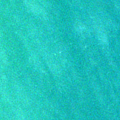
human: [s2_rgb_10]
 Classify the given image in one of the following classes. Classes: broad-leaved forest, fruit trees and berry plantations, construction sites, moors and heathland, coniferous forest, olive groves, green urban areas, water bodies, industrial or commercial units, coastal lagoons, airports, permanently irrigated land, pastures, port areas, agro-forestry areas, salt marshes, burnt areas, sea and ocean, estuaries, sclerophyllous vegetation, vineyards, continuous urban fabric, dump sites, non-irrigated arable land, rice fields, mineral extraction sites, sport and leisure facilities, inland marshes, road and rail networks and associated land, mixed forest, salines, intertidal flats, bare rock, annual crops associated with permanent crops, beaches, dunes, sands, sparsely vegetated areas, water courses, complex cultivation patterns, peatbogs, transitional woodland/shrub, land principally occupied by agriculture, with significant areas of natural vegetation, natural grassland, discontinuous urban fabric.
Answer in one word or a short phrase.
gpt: sea and ocean